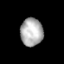
Tissue: lung
Cell type: Epithelial cells
Senescence score: 0.2374
Nuclear area (px): 615
Mean DAPI intensity: 175.317